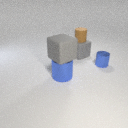
small blue metal cylinder to the right of large gray rubber cube